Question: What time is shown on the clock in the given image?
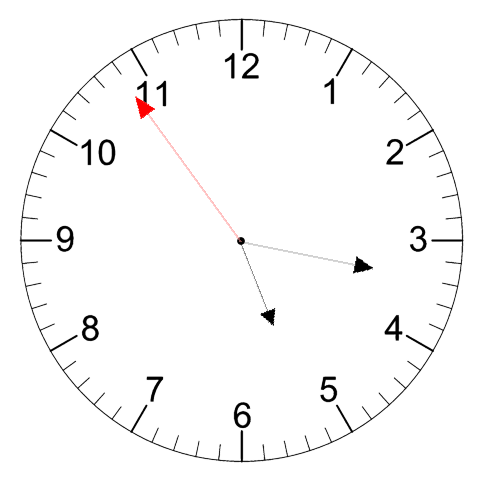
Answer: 05:16:54